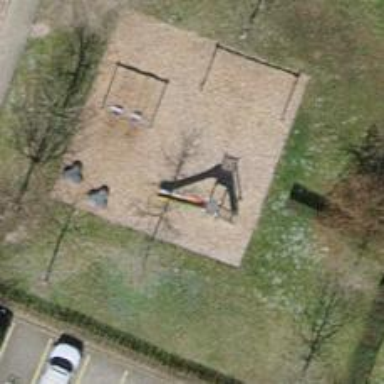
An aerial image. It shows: Playground area for leisure land.